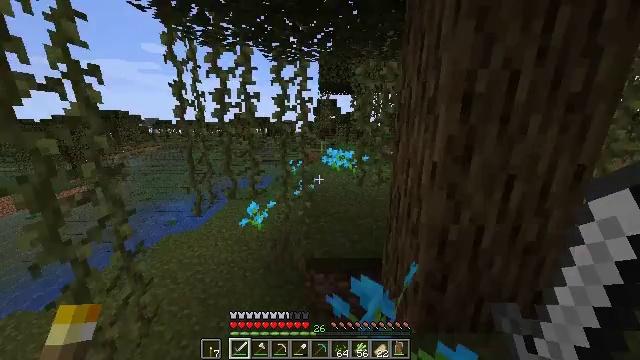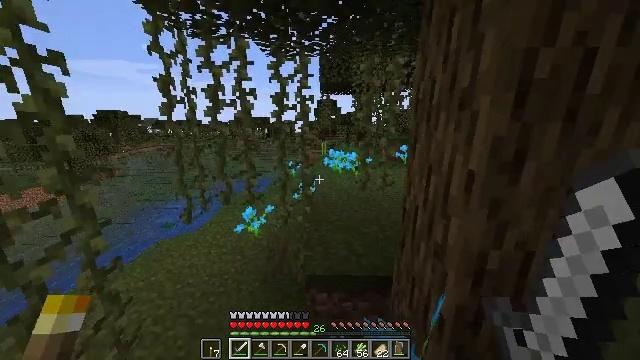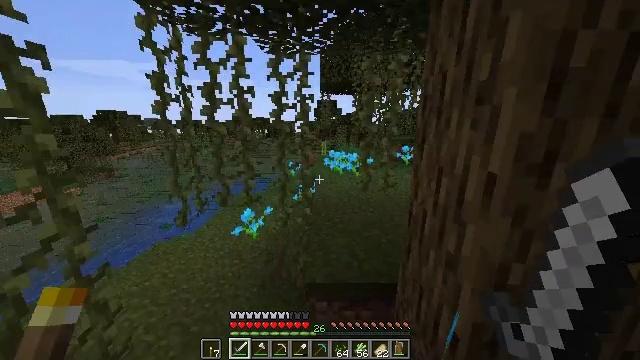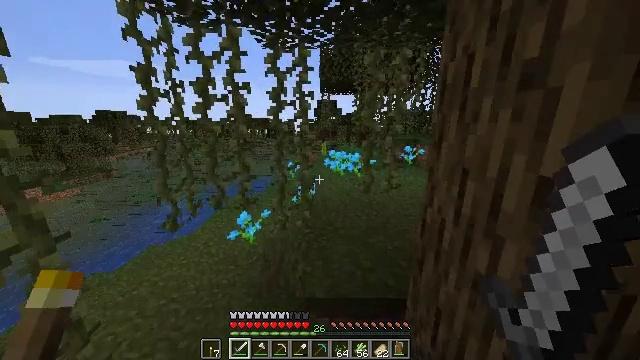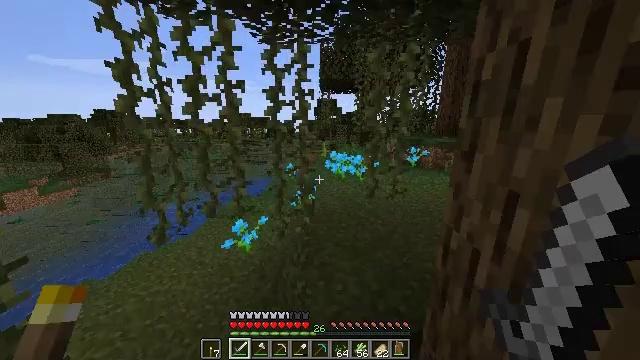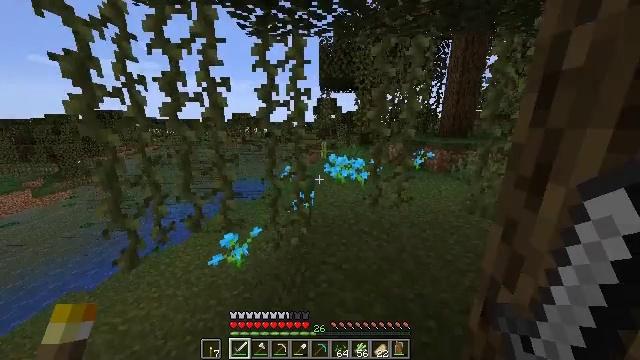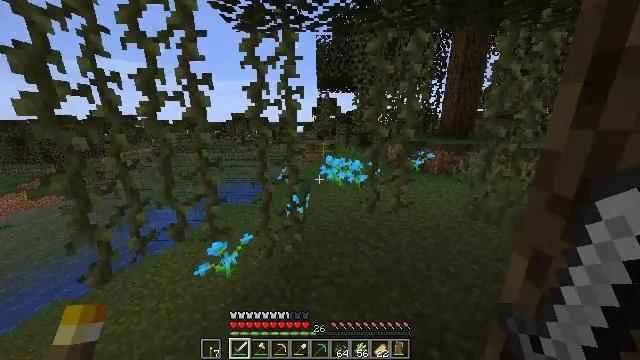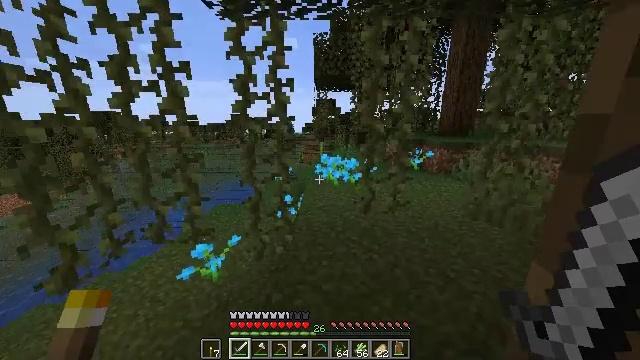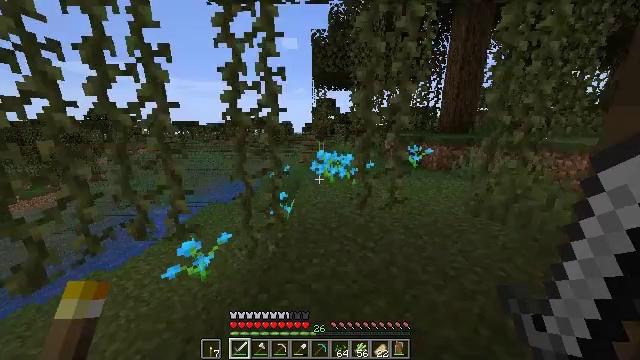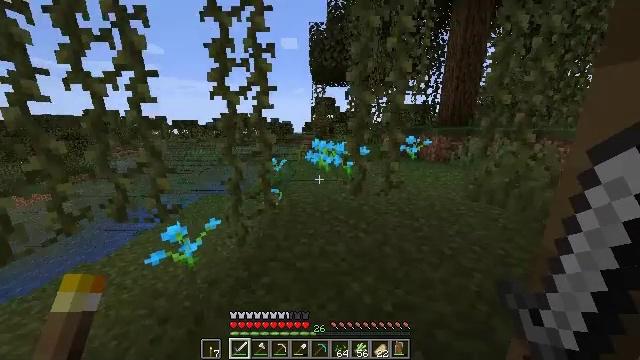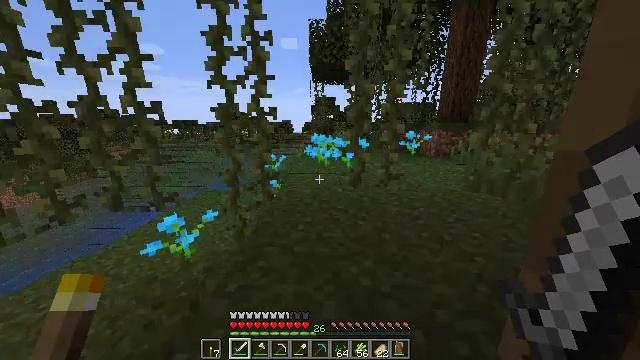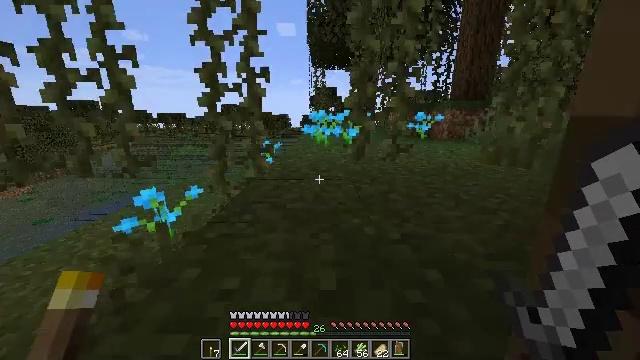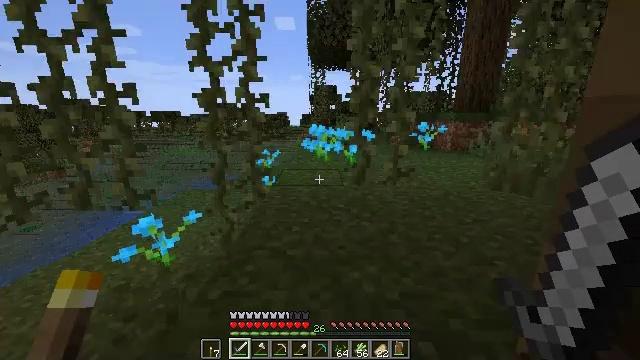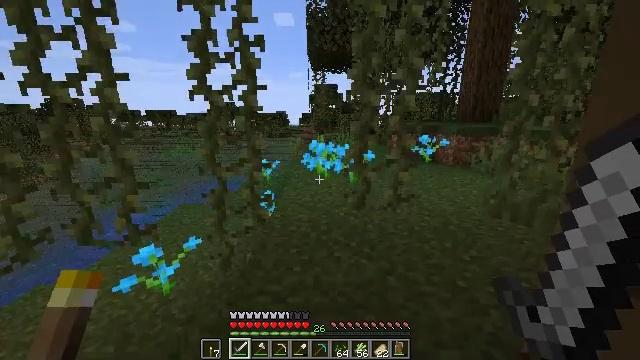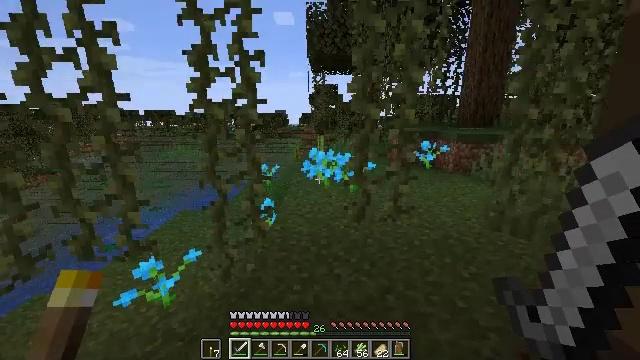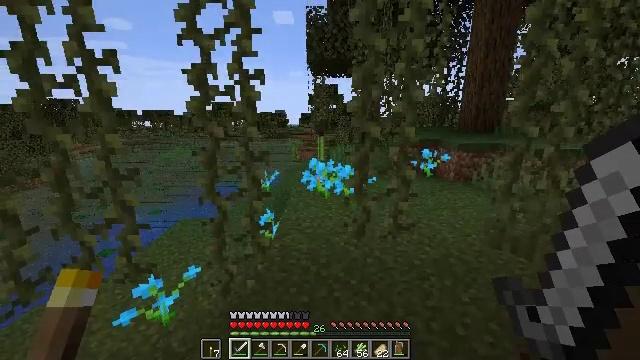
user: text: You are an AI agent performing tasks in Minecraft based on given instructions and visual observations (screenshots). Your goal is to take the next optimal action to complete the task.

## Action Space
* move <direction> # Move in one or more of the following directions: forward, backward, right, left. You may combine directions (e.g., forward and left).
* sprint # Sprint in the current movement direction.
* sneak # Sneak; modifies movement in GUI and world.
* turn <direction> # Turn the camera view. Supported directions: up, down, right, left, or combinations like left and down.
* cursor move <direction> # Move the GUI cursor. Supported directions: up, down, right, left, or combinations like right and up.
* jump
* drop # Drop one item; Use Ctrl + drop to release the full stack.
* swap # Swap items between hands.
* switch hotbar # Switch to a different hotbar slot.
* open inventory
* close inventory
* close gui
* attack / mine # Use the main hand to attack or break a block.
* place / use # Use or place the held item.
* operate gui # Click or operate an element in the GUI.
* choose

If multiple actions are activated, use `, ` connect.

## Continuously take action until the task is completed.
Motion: motion action
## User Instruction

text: Gather sugar cane for crafting.
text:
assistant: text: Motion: move forward, sprint
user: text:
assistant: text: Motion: move forward, sprint
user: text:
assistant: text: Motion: move forward, sprint
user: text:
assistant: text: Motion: move forward, sprint
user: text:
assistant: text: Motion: move forward and move right, sprint
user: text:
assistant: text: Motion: move forward and move right, sprint
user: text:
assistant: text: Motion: move forward and move right, sprint
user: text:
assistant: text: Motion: move forward, sprint
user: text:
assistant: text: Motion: move forward, sprint
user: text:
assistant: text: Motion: move forward, sprint
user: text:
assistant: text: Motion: move forward, sprint, jump
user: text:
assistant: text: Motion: move forward, sprint, jump
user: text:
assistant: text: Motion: move forward, sprint, jump
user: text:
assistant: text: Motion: move forward, sprint, jump
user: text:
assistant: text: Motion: move forward, sprint, jump
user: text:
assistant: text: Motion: move forward, sprint, jump
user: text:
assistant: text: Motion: move forward, sprint, jump
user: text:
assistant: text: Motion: move forward, sprint
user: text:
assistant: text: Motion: move forward, sprint
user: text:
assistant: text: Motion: move forward, sprint
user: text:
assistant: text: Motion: move forward, sprint
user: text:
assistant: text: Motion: move forward, sprint
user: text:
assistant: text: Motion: move forward, sprint
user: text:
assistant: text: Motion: move forward, sprint
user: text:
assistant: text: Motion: move forward, sprint
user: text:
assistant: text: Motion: move forward, sprint
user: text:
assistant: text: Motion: move forward, sprint
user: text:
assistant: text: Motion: move forward, sprint
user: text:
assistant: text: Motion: move forward, sprint
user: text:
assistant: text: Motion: move forward, sprint